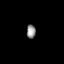
Tissue: prostate
Cell type: Fibroblasts
Senescence score: 0.8229
Nuclear area (px): 120
Mean DAPI intensity: 147.175